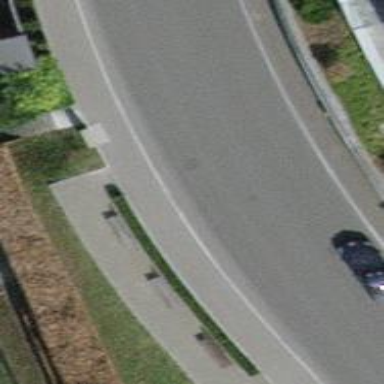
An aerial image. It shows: Sidewalk along the footway.